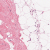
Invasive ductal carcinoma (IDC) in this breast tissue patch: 0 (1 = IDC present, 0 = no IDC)